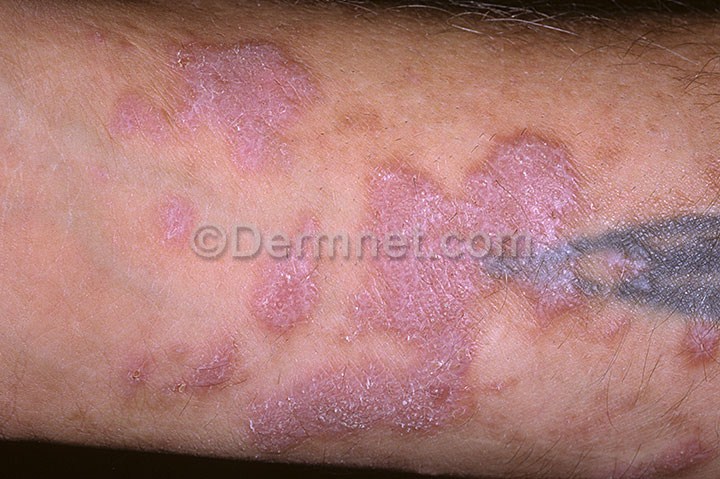
Disease: Nail Fungus and other Nail Disease